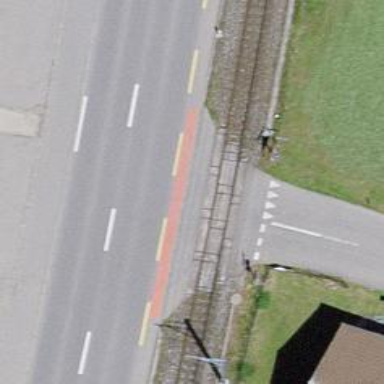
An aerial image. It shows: Railway level crossing.